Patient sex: M
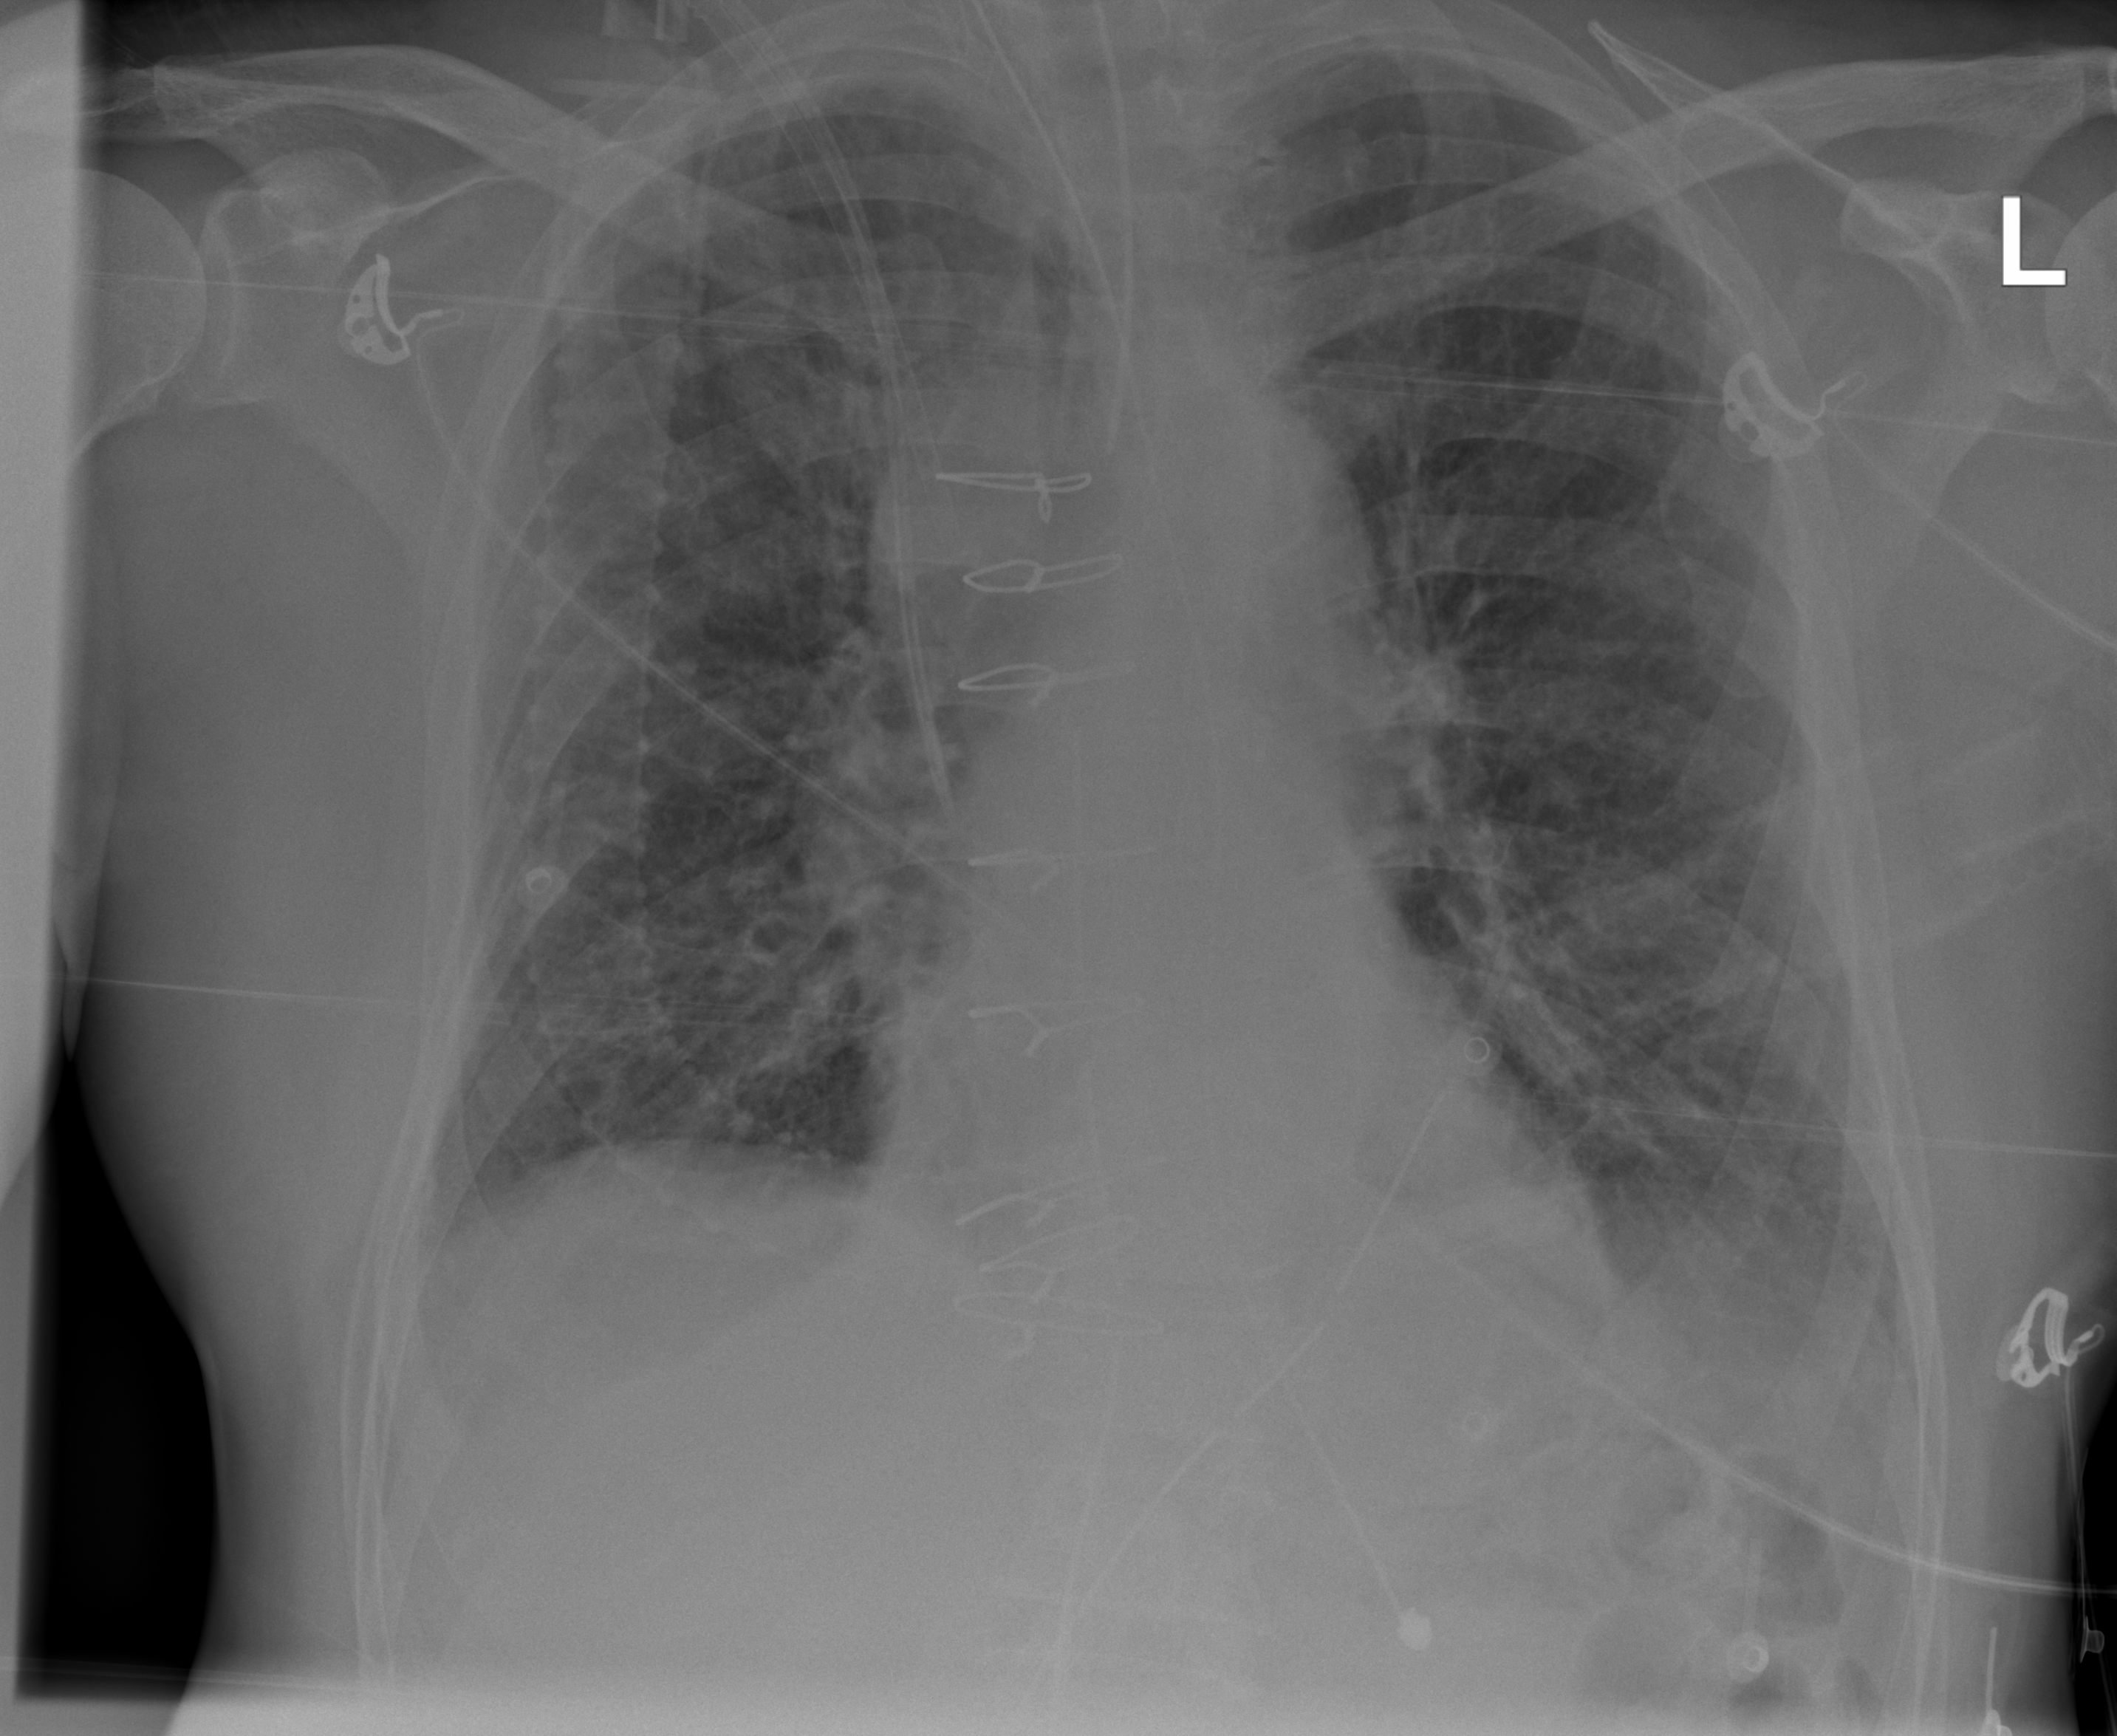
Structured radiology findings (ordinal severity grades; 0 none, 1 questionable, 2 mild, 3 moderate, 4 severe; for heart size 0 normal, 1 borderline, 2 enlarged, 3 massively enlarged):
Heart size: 0
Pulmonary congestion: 2
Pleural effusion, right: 1
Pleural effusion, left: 0
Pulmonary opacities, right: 0
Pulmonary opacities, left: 0
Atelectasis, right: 2
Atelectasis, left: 2